Question: I am trying to add the red button ('android:id="@+id/button8') under fragment in a new layer at the left position but it can't respond and still in the top as photo:

XML file
'''
<?xml version="1.0" encoding="utf-8"?>
<RelativeLayout xmlns:android="http://schemas.android.com/apk/res/android"
xmlns:tools="http://schemas.android.com/tools"
android:layout_width="wrap_content"
android:layout_height="wrap_content"
android:gravity="bottom"
android:paddingBottom="@dimen/activity_vertical_margin"
android:paddingLeft="@dimen/activity_horizontal_margin"
android:paddingRight="@dimen/activity_horizontal_margin"
android:paddingTop="@dimen/activity_vertical_margin" >
<LinearLayout
android:id="@+id/topLayout"
android:layout_width="wrap_content"
android:layout_height="wrap_content"
android:layout_centerHorizontal="true"
android:orientation="horizontal" >
<Button
android:id="@+id/button1"
android:layout_width="38dp"
android:layout_height="30dp"
android:background="#000000"/>
</LinearLayout>
<fragment
android:id="@+id/fragment"
android:layout_width="match_parent"
android:layout_height="match_parent"
android:layout_below="@id/topLayout" />
<LinearLayout
android:id="@+id/ttt"
android:layout_width="wrap_content"
android:layout_height="wrap_content"
android:gravity="left"
android:orientation="horizontal" >
<Button
android:id="@+id/button8"
android:layout_width="38dp"
android:layout_height="30dp"
android:background="#FF0000" />
</LinearLayout>
'''
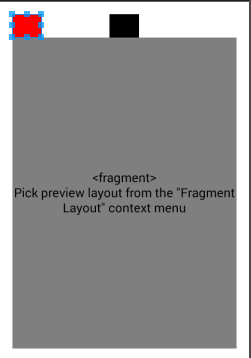
Answer: Note that the RelativeLayout does not take in to consideration the order in which you put your elements in your xml. For that use a 'LinearLayout'. In your case you have to specify that your layout is after the frament.
Try this :
'''
<fragment
android:id="@+id/fragment"
android:layout_width="match_parent"
android:layout_height="fill_parent"
android:layout_above="@+id/ttt"
android:layout_below="@id/topLayout" />
<LinearLayout
android:id="@+id/ttt"
android:layout_width="wrap_content"
android:layout_height="wrap_content"
android:layout_alignParentBottom="true"
android:gravity="left"
android:orientation="horizontal" >
<Button
android:id="@+id/button8"
android:layout_width="38dp"
android:layout_height="30dp"
android:background="#FF0000" />
</LinearLayout>
'''